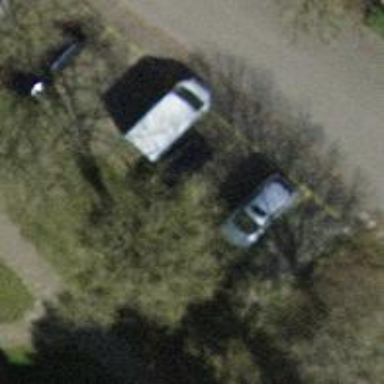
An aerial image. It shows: Parking area with surface.